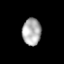
Tissue: lung
Cell type: Epithelial cells
Senescence score: 0.2034
Nuclear area (px): 499
Mean DAPI intensity: 173.343